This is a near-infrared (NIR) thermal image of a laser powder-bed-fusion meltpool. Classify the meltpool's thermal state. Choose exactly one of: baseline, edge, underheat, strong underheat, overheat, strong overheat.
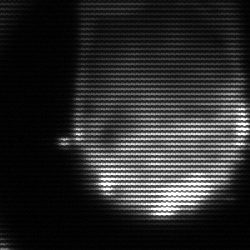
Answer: edge